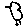
Label: bird